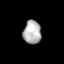
Tissue: lung
Cell type: Myeloid cells
Senescence score: 0.5714
Nuclear area (px): 413
Mean DAPI intensity: 176.835